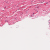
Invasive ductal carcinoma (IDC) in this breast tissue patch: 0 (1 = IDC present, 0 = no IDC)